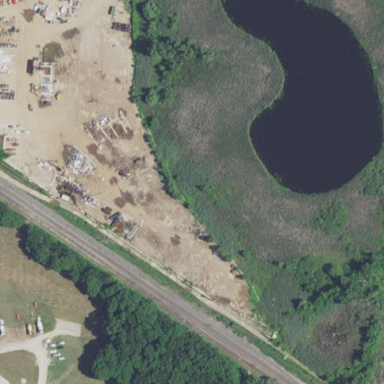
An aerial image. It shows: Industrial area designated for auto wrecking.